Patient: sex M, age 64
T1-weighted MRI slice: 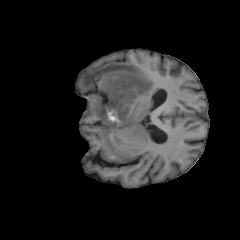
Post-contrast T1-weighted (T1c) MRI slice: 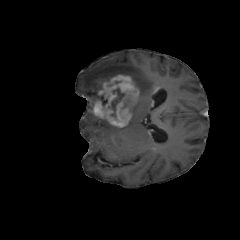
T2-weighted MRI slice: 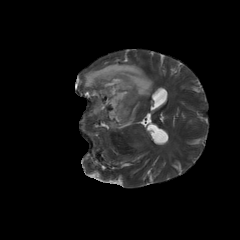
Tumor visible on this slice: yes
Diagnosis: Glioblastoma, IDH-wildtype
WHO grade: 4